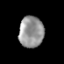
Tissue: prostate
Cell type: Epithelial cells
Senescence score: 0.3236
Nuclear area (px): 754
Mean DAPI intensity: 149.227